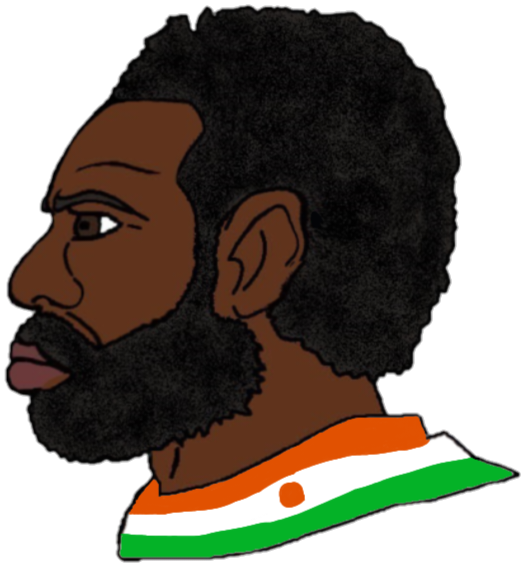
Label: 4_Yes_Chad